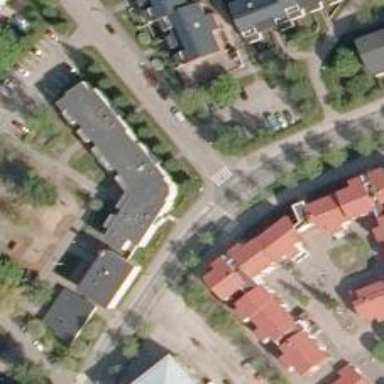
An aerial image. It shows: Road with "give way" sign.